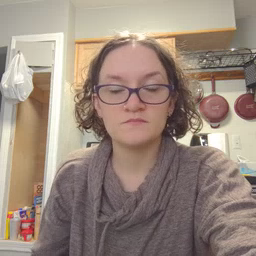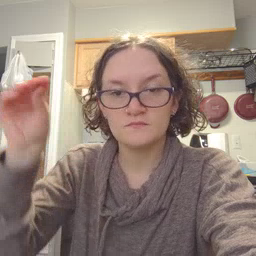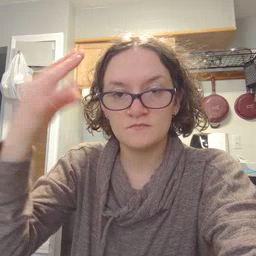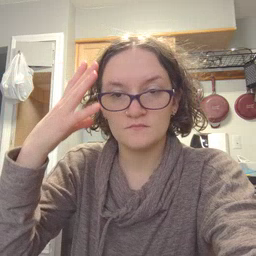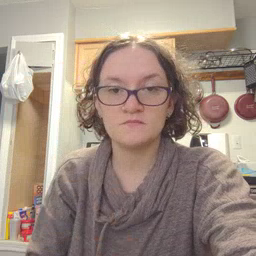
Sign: sun